Question:
The third column shows the time data for each user from 04/01/2019 to 04/30/2019. For some users, some days are missing. What can I do to keep the monthly range for each user, with the remaining columns being filled with zeros?
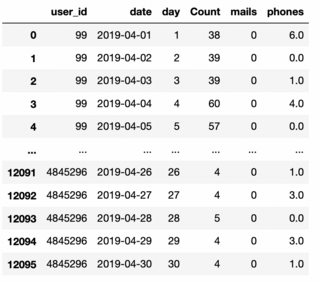
Answer: Use <URL>
'''
def fill_missing_dates(df):
return (
df.set_index("date")
.reindex(pd.date_range("2019-04-01", "2019-04-30"), fill_value=0)
.assign(day=lambda x: x.index.day) # set correct day column
.reset_index()
)
df.groupby("user_id", as_index=False).apply(fill_missing_dates).reset_index(drop=True)
'''